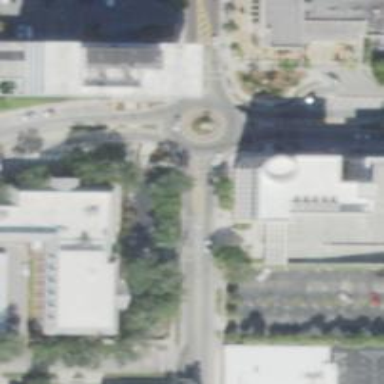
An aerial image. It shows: Tertiary road leading to roundabout.